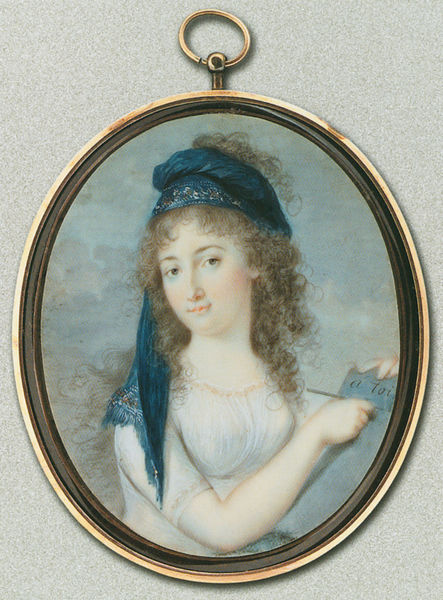
Titel: Dame mit blauem Kopftuch
Künstler: Peter Eduard Stroely
Institution: Celle, Bomann-Museun
Schlagwörter: blau, hand, himmel, wolken, mädchen, frau, frisur, haar, hell, hintergrund, kleid, pastell, schmuck, blick, tuch, blond, jung, augen, band, inkarnat, rahmen, bildnis, portrait, porträt, kind, klassizismus, brosche, lippen, locken, oval, lächeln, schrift, kette, haarband, kopftuch, junge frau, medaillon, stift, anhänger, zeichnen, schreiben, schreibt, miniatur, einfassung, ros, blaues tuch, lieblich, runder rahmen, mädchne, schreib, oxal